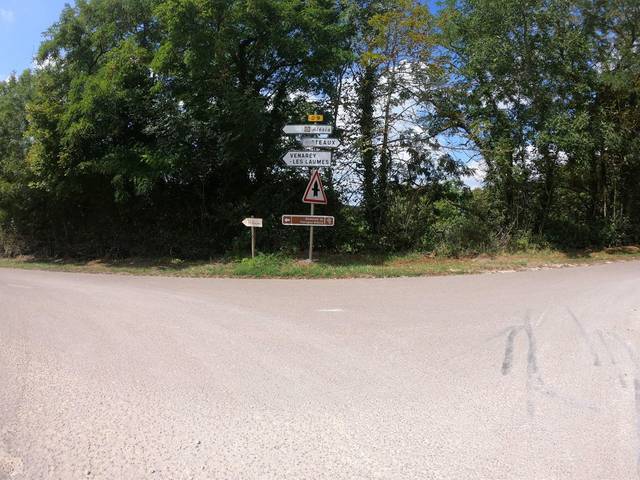
Region: France
Coordinates: 47.511, 4.528